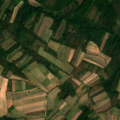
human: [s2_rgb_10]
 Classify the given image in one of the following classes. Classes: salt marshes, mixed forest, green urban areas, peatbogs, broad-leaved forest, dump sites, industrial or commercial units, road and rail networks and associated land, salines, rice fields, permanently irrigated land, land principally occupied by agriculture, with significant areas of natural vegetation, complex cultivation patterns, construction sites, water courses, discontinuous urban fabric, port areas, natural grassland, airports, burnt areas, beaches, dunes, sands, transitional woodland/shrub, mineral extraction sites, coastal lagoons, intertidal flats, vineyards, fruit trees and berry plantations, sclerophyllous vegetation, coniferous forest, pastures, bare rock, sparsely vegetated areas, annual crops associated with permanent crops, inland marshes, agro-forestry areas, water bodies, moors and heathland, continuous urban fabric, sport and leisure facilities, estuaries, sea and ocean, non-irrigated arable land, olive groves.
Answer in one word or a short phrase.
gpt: complex cultivation patterns, land principally occupied by agriculture, with significant areas of natural vegetation, broad-leaved forest